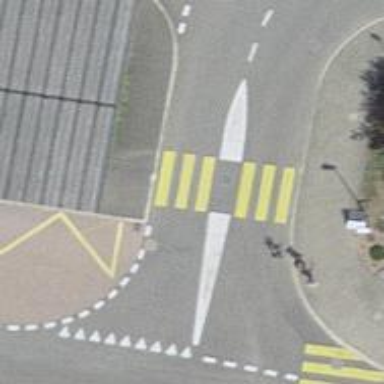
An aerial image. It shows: Marked crossing on the road.